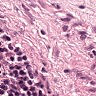
Metastatic tissue present: no